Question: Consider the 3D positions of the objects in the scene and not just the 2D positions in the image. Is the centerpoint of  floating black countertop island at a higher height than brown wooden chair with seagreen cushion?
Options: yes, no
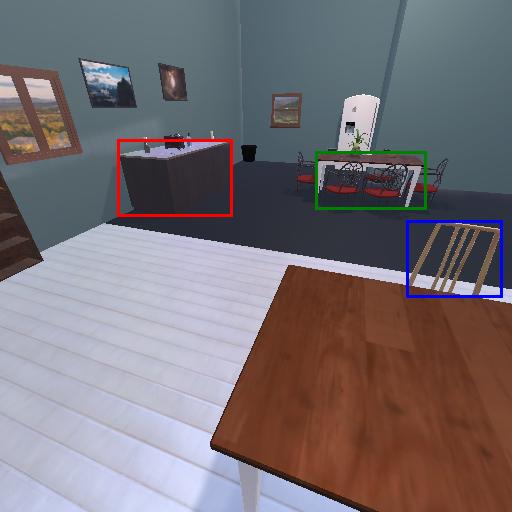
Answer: yes